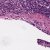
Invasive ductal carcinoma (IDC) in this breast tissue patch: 1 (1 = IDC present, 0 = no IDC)